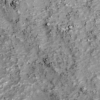
Label: not_dusty